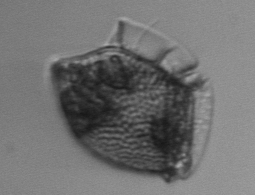
Label: Dinophysis_norvegica